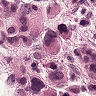
Metastatic tissue present: yes